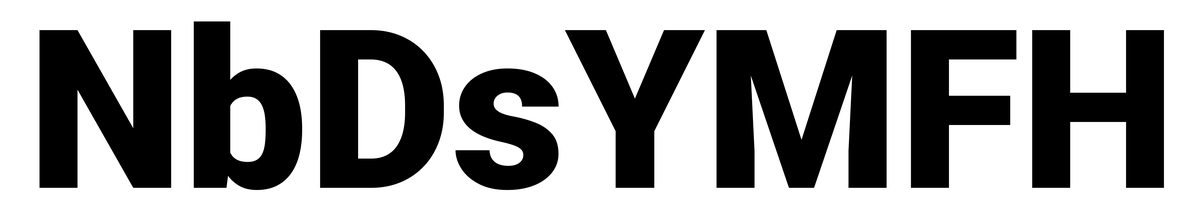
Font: Roboto_Black